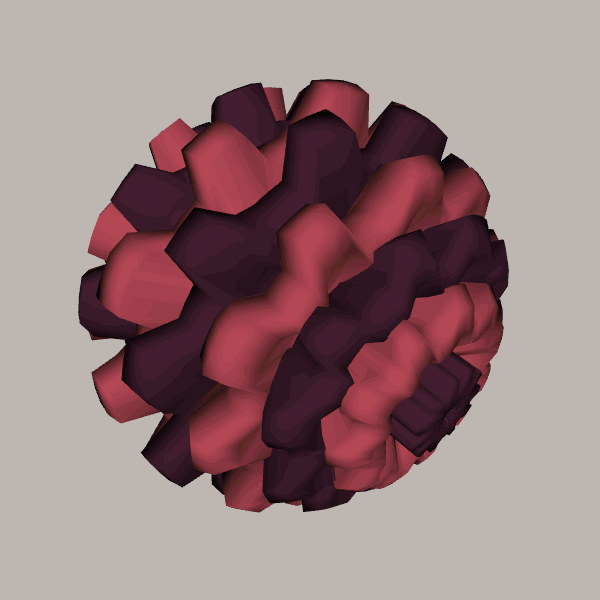
Background: light